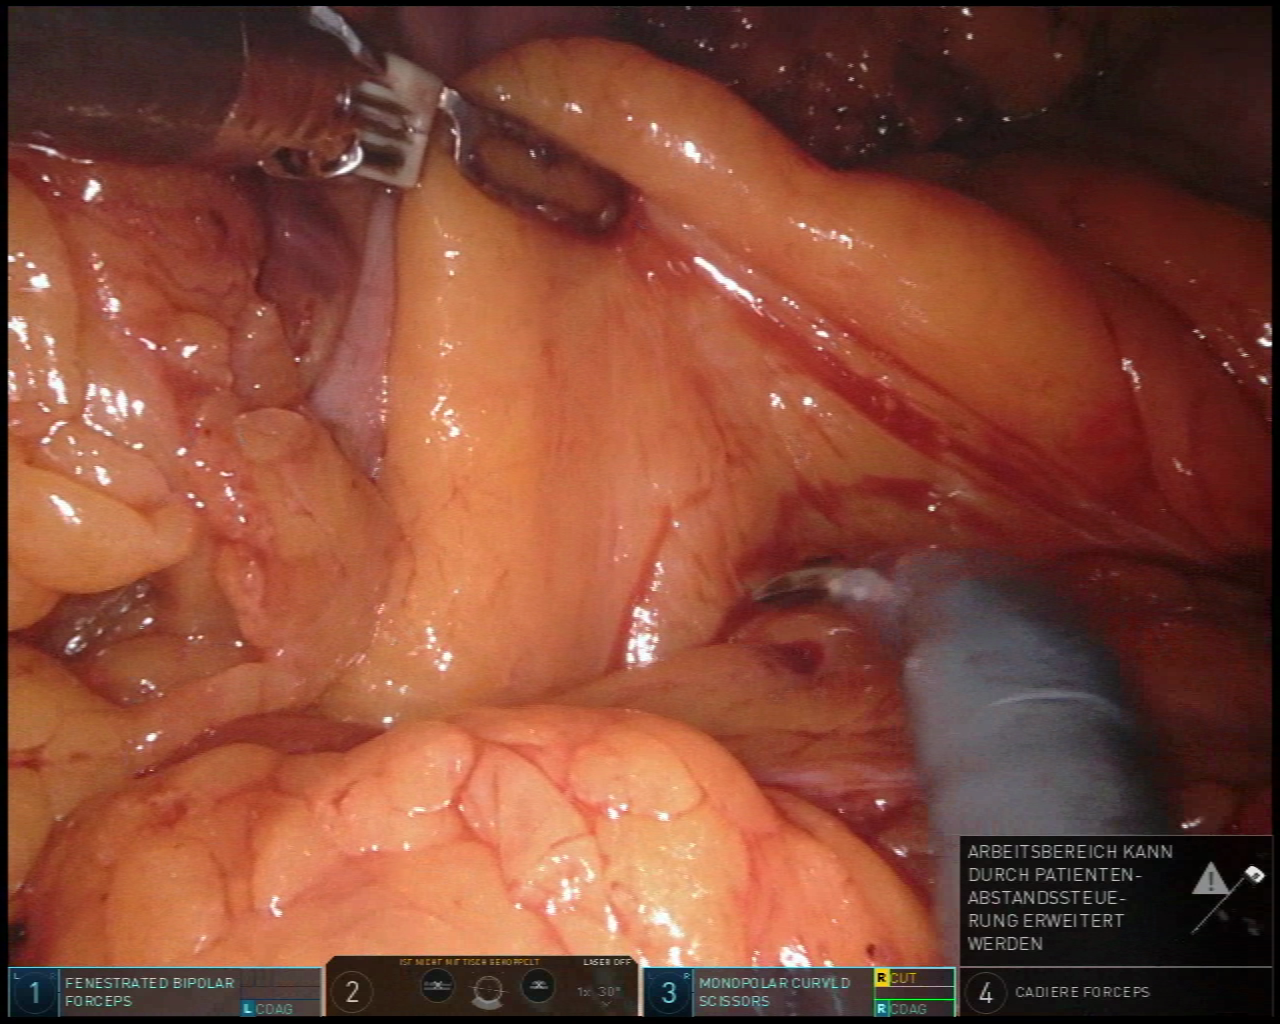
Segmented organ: stomach
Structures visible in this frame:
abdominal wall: no
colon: yes
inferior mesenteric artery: no
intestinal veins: no
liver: no
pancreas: no
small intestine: no
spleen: no
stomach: yes
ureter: no
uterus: no
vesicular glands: no